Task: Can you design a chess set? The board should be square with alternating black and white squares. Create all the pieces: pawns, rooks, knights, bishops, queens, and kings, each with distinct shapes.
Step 3159:
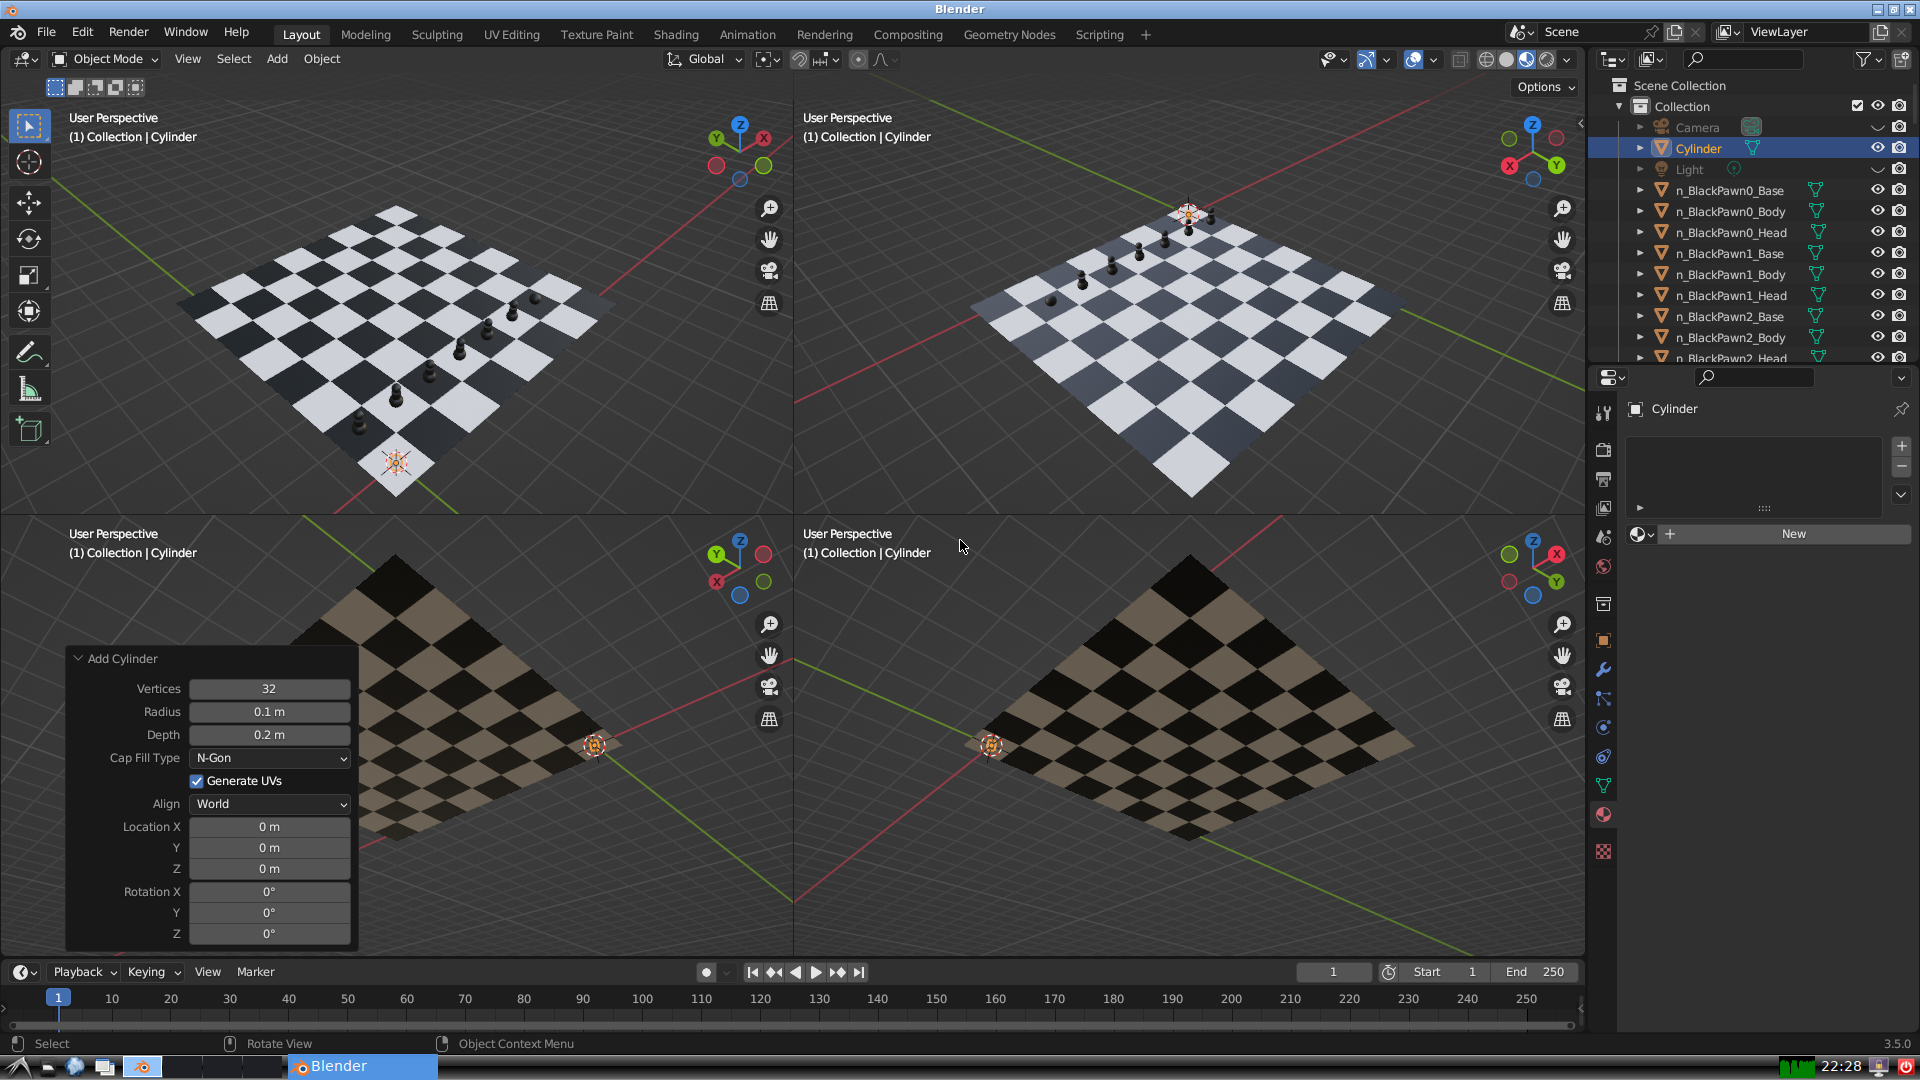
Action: {"mouse_move": [270, 731]}